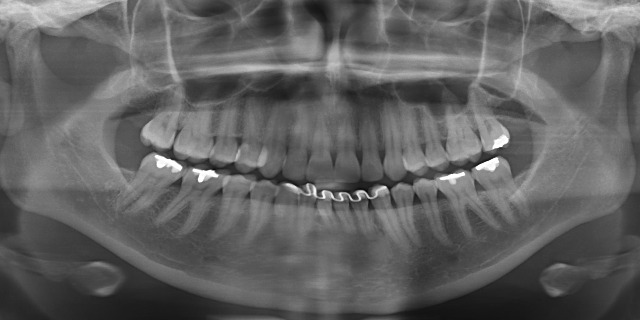
adult